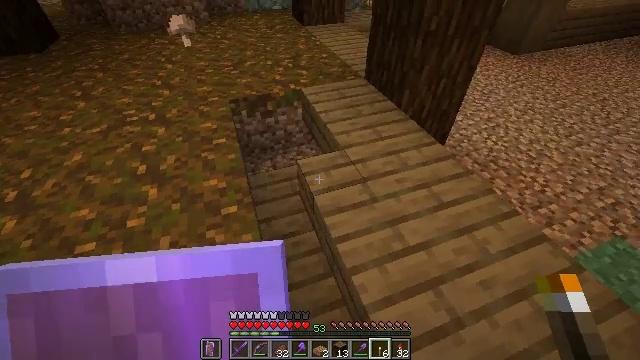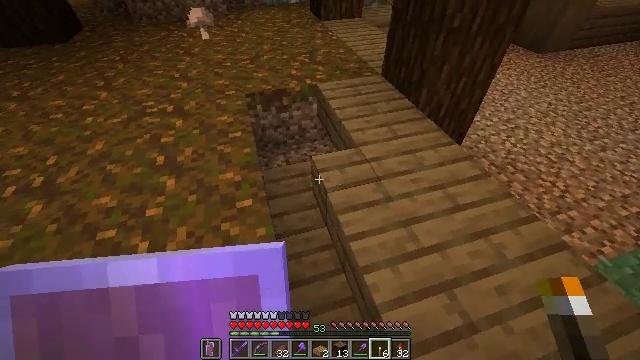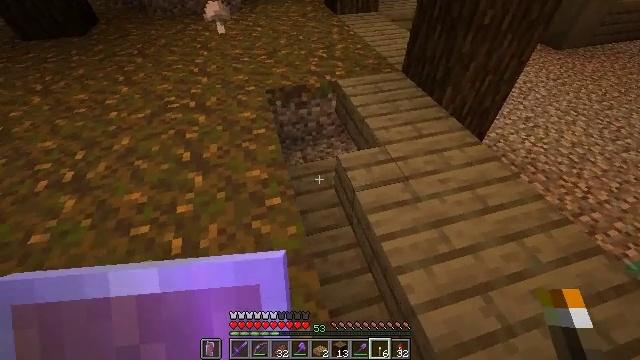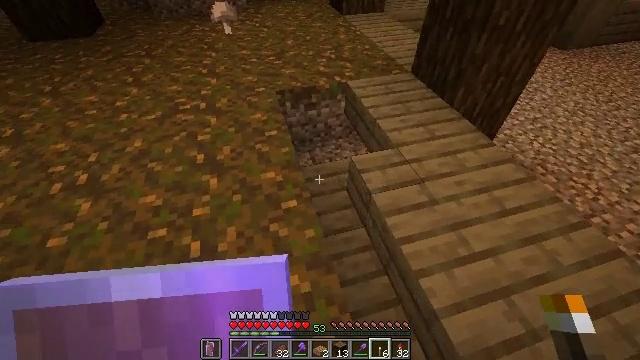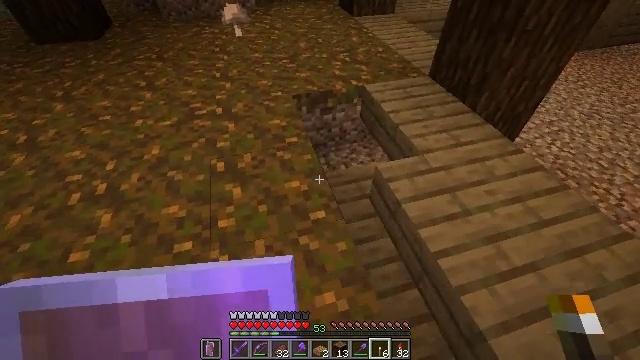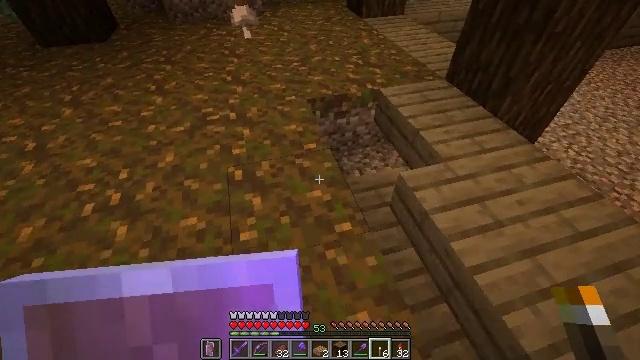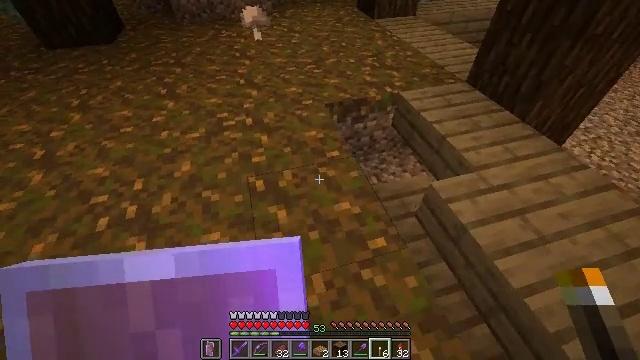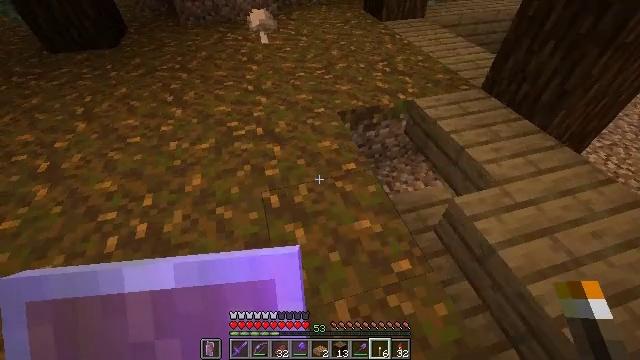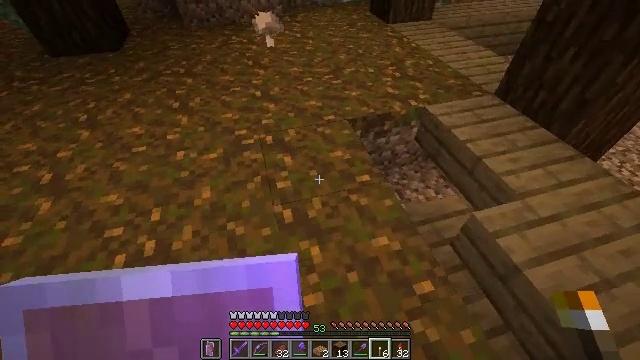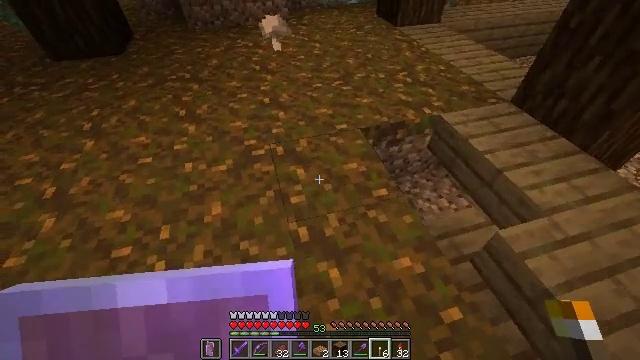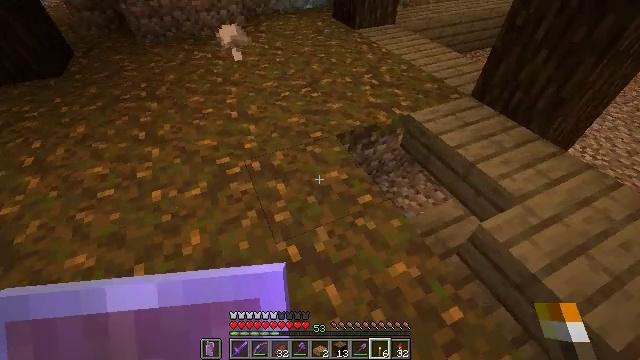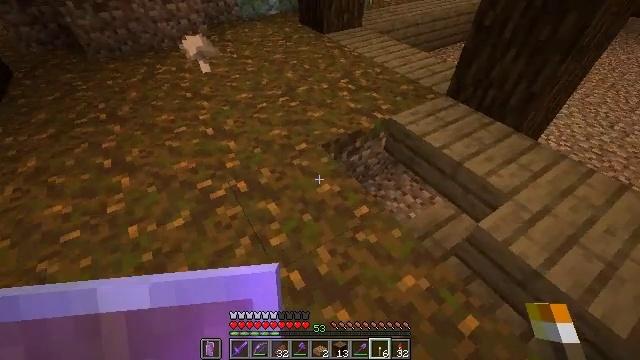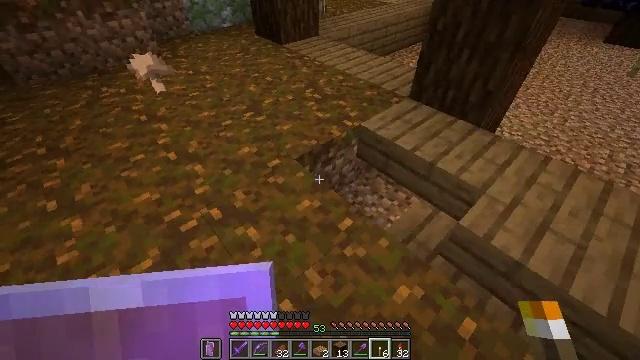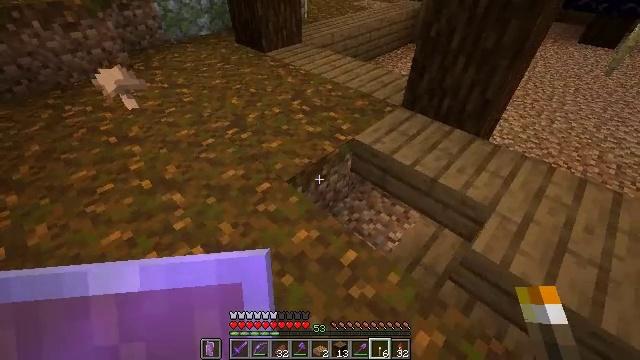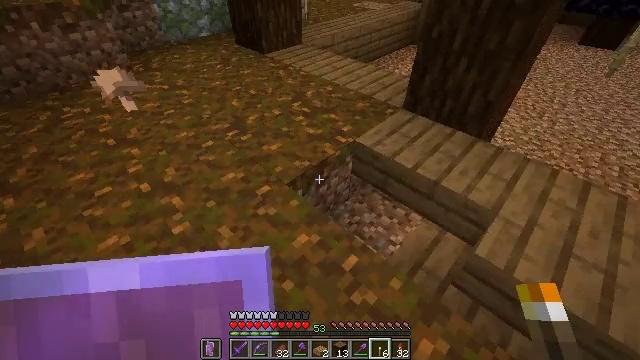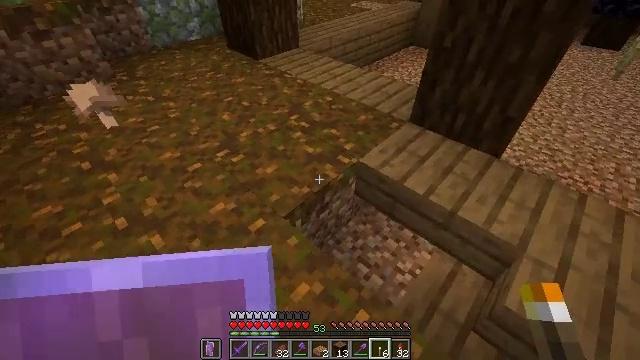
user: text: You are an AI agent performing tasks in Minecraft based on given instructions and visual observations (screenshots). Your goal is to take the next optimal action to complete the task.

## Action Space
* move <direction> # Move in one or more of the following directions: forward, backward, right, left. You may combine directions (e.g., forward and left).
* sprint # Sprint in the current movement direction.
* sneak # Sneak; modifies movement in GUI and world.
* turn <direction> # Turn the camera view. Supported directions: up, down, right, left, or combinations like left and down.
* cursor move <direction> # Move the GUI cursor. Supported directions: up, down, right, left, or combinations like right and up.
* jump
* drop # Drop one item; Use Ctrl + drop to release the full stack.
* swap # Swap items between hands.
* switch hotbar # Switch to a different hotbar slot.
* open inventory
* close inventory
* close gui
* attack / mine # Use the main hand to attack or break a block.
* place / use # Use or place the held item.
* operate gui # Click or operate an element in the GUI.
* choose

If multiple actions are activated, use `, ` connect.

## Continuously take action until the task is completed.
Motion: motion action
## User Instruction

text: Mine the podzol from the ground.
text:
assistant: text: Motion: move left, turn left
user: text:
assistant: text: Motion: move left, turn left and down
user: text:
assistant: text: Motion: move forward and move left
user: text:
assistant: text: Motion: move forward and move left
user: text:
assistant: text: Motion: move forward and move left
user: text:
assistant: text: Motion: move forward and move left
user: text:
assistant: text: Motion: move forward and move left
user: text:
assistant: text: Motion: move forward and move left
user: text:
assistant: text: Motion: move forward and move left
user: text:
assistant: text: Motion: move forward and move left, turn right
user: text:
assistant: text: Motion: move forward, turn right
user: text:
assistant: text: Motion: move forward, turn right and up
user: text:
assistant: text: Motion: move forward, turn right
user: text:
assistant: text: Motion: move forward
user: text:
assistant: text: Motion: move forward
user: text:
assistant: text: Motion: move forward, turn right
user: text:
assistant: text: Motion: move forward
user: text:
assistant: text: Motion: move forward
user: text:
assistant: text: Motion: move left
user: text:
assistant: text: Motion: move left, turn right and down
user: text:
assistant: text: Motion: move left, turn right and down
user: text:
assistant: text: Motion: move left, turn right and down
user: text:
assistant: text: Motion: move left, turn right and down
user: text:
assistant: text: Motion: move left, turn right
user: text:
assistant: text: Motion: turn right
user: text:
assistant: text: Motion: no_op
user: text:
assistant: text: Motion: no_op
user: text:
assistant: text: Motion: no_op
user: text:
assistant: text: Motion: no_op
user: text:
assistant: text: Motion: no_op